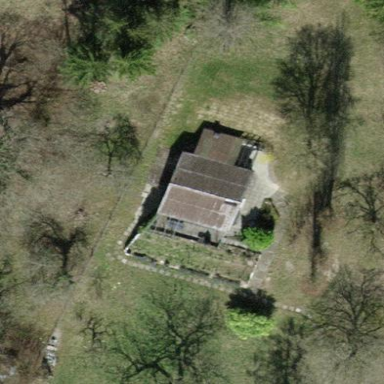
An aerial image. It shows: Hut.